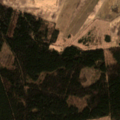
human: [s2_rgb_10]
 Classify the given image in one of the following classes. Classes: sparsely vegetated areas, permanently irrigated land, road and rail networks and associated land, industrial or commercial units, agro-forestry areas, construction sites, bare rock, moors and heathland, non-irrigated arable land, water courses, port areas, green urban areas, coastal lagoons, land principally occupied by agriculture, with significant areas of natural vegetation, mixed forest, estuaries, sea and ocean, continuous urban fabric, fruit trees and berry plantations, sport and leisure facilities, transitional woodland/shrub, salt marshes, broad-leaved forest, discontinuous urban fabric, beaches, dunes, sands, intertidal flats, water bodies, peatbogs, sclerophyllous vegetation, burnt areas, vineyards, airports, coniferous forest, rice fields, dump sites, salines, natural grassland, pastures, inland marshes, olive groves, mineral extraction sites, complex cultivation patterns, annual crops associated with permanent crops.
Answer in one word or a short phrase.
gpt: non-irrigated arable land, complex cultivation patterns, coniferous forest, mixed forest